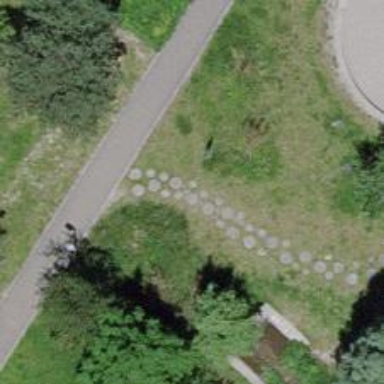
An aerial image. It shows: Footway.